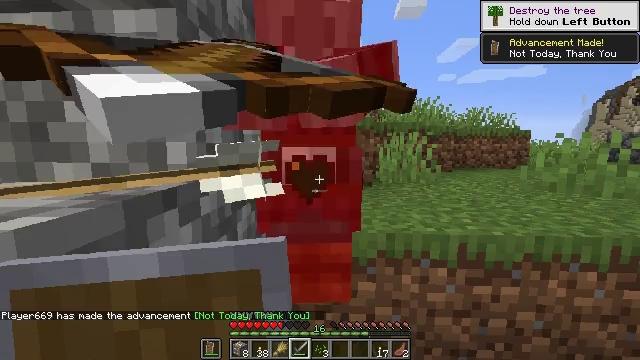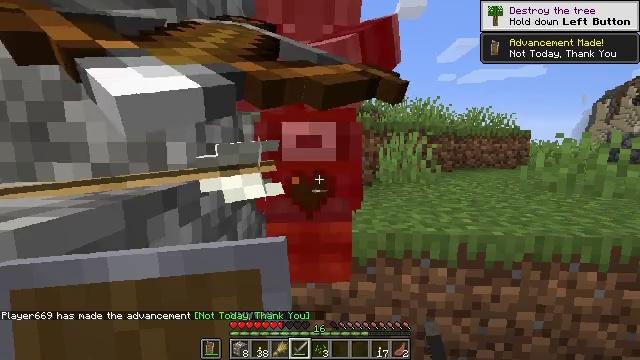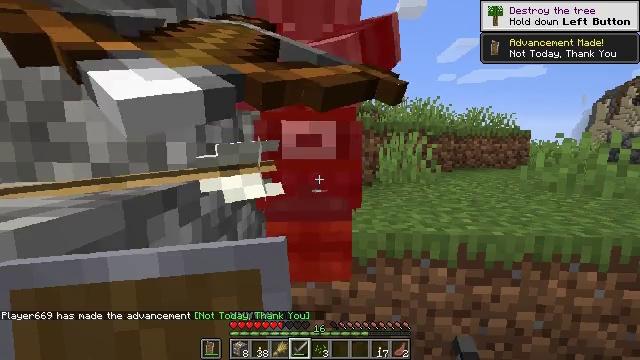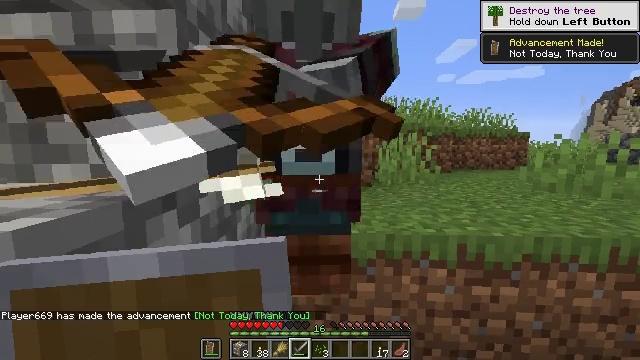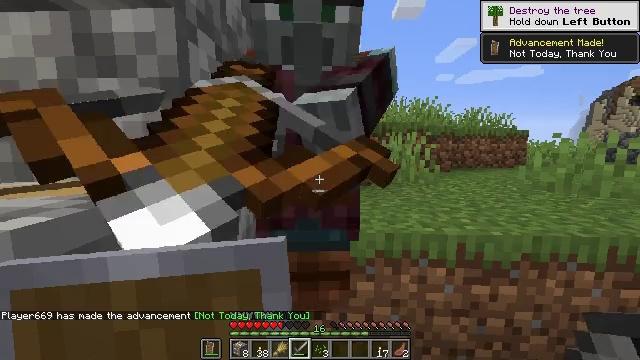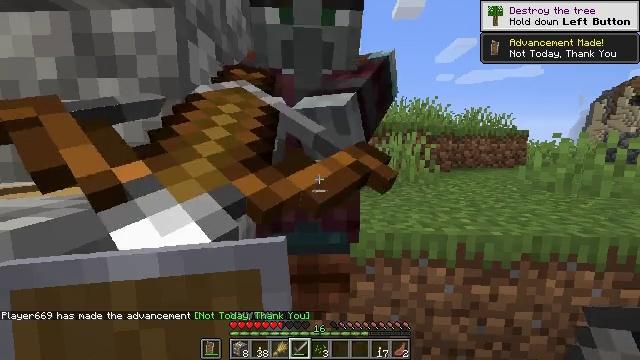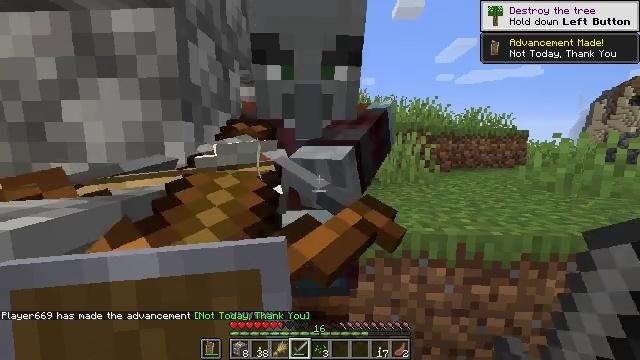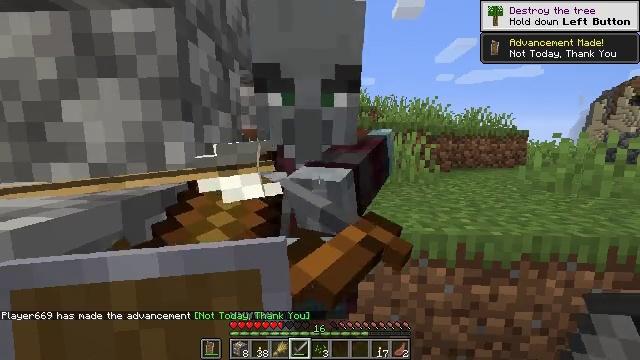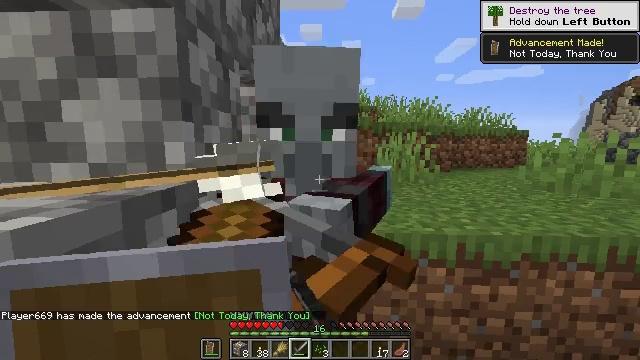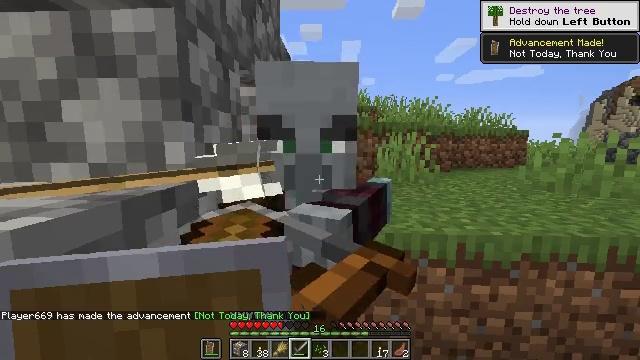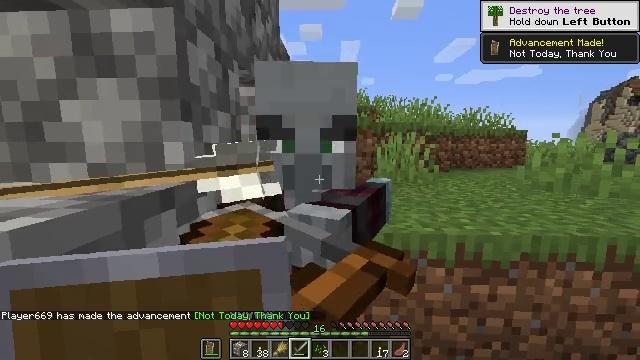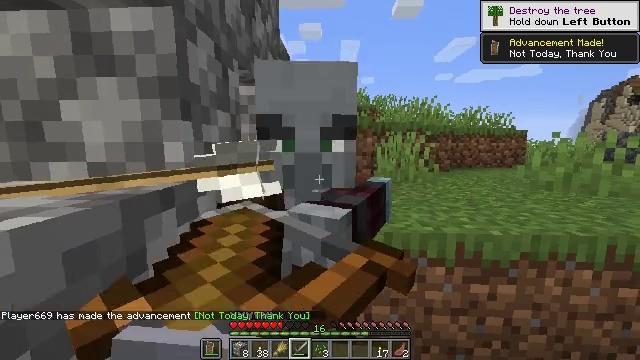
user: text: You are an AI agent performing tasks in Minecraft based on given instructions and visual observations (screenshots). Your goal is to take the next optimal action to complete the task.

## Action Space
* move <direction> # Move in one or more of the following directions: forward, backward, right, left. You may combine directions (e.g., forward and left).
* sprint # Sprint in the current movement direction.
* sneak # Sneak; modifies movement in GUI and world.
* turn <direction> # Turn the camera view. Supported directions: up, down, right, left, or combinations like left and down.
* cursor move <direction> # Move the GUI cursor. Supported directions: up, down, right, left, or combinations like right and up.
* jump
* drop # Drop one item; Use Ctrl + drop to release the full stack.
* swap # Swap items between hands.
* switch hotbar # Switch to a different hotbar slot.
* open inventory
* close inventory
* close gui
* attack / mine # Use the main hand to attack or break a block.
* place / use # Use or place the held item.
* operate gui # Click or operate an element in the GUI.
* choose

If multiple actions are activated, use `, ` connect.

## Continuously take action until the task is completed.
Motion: motion action
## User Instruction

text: Fight against raiders.
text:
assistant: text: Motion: attack / mine
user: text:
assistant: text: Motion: no_op
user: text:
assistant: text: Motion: no_op
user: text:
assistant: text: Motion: no_op
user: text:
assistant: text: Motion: no_op
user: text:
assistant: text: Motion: no_op
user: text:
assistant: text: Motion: attack / mine
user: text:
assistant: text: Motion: attack / mine
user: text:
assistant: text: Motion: attack / mine
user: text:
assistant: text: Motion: no_op
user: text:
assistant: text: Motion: use / place
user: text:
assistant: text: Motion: use / place